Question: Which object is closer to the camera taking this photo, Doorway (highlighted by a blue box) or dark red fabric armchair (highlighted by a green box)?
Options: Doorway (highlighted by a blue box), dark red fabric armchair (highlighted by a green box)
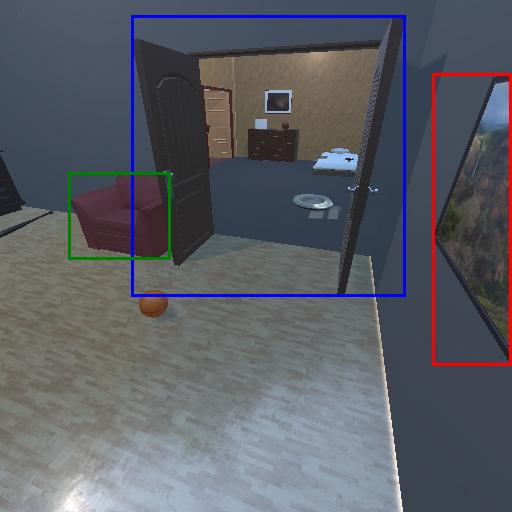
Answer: Doorway (highlighted by a blue box)